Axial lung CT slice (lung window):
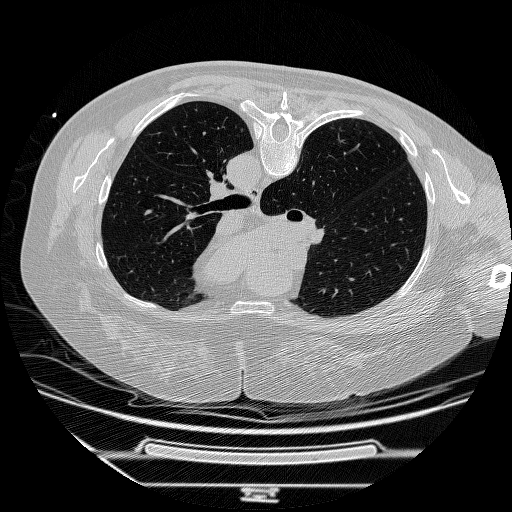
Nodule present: no